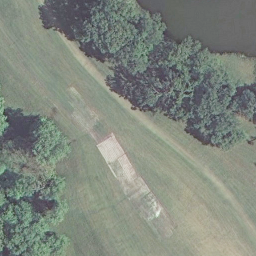
Label: golf course